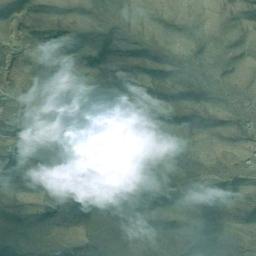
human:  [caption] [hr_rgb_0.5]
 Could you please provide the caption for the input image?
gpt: The white cloud is above green land .

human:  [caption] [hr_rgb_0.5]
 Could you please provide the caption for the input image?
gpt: A large cloud of white clouds floated above the hills .

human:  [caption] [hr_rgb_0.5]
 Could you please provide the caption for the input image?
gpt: A large white cloud on green mountains .

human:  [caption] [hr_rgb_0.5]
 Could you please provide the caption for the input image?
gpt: The cumulus clouds are located above the land while some ups and downs on the land .

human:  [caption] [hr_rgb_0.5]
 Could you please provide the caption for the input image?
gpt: A piece of thick white cloud above a green land .